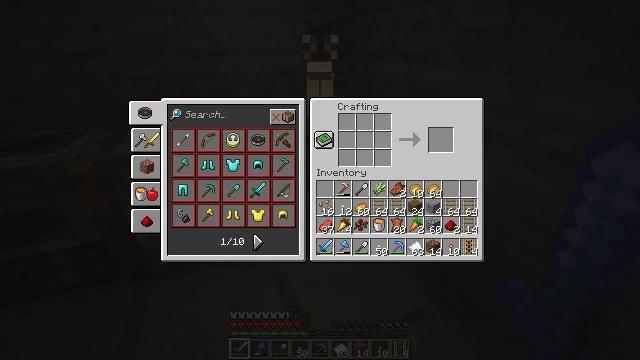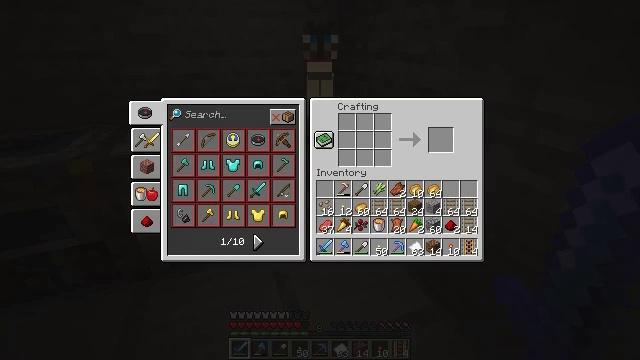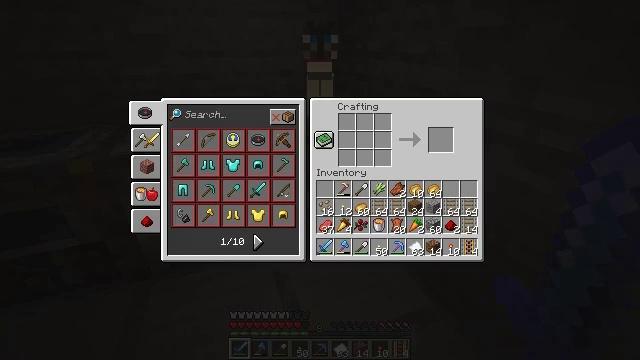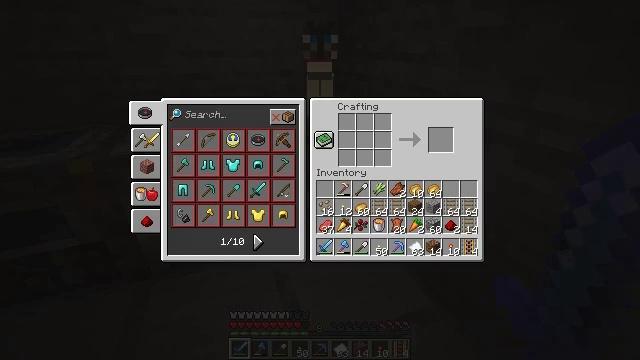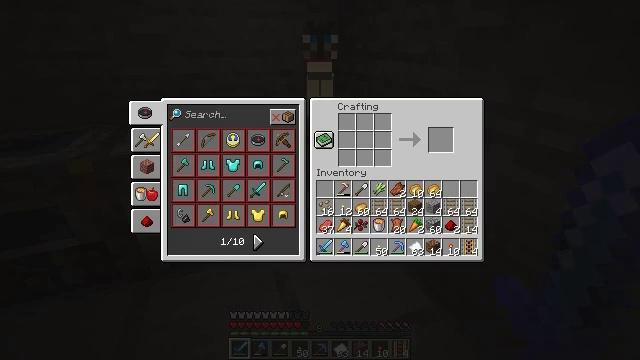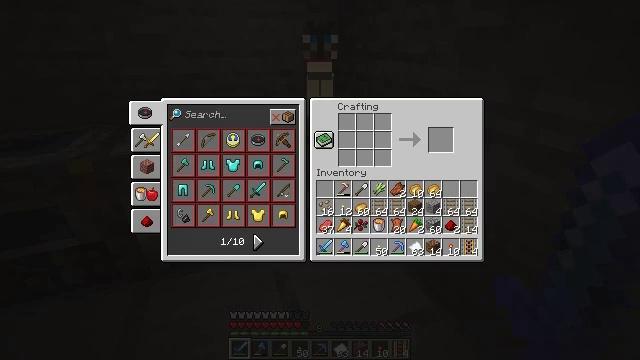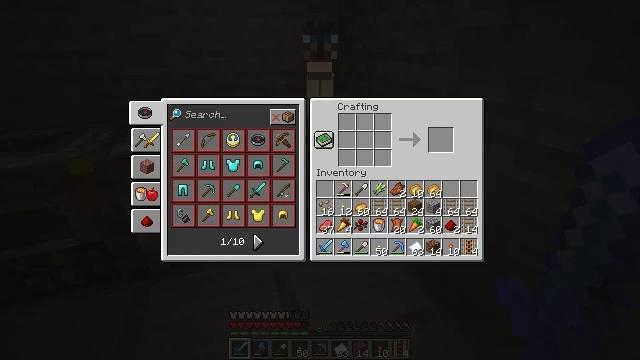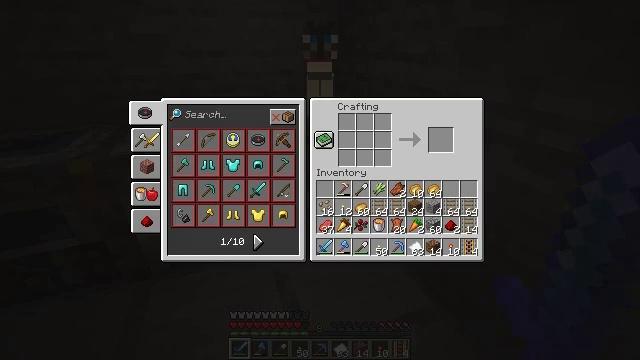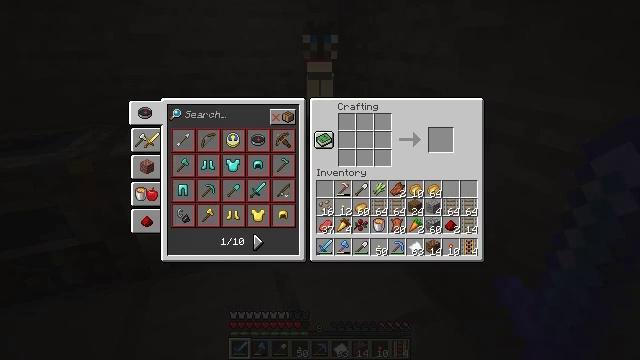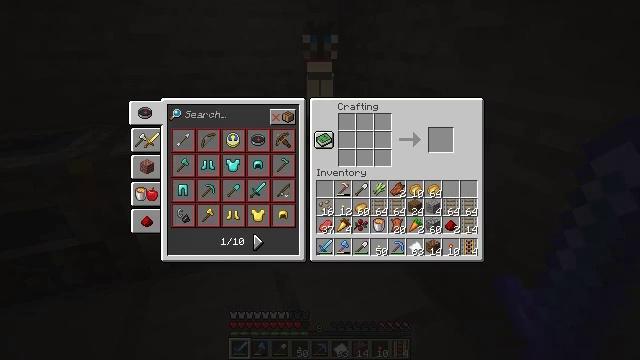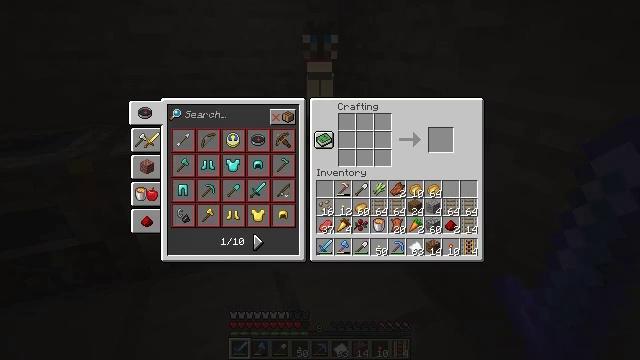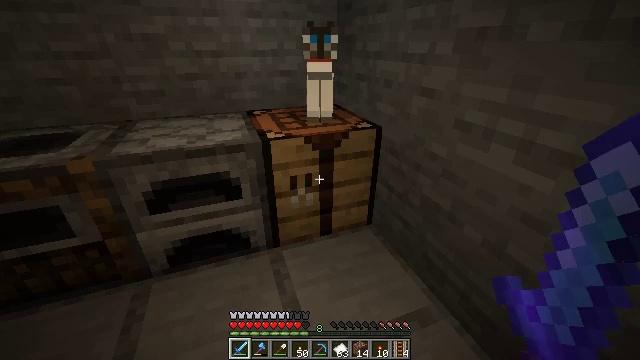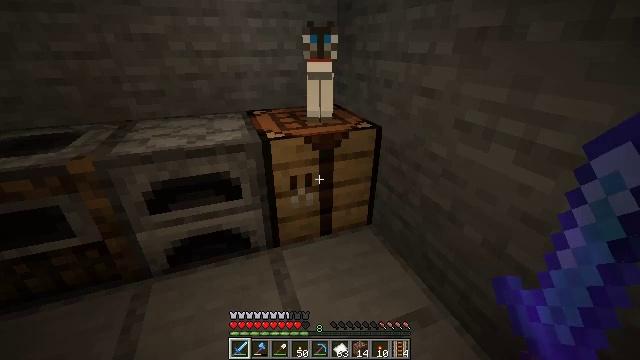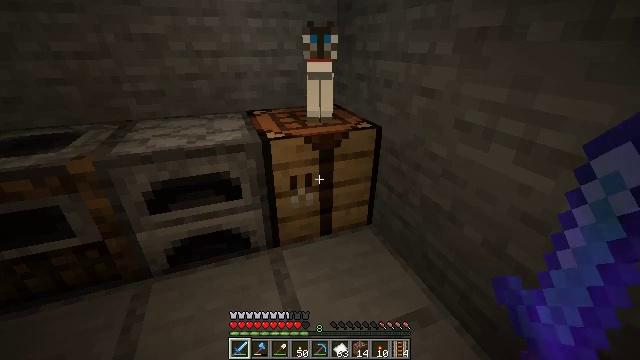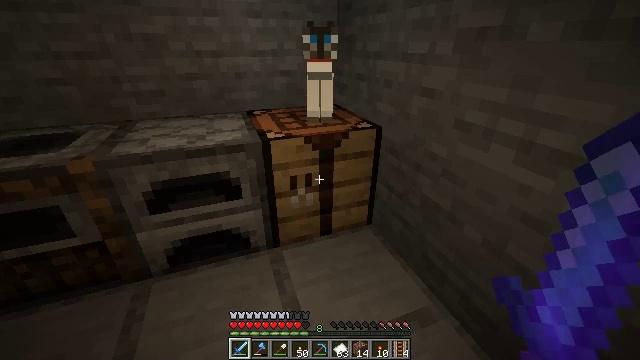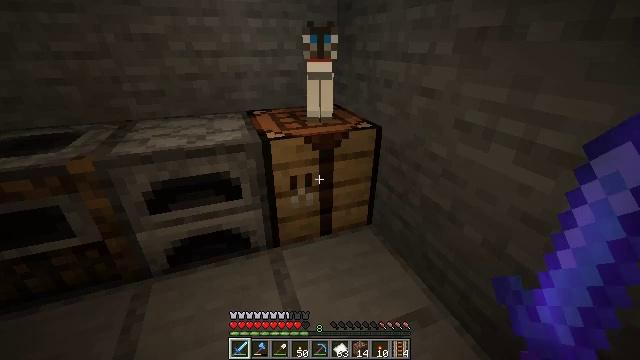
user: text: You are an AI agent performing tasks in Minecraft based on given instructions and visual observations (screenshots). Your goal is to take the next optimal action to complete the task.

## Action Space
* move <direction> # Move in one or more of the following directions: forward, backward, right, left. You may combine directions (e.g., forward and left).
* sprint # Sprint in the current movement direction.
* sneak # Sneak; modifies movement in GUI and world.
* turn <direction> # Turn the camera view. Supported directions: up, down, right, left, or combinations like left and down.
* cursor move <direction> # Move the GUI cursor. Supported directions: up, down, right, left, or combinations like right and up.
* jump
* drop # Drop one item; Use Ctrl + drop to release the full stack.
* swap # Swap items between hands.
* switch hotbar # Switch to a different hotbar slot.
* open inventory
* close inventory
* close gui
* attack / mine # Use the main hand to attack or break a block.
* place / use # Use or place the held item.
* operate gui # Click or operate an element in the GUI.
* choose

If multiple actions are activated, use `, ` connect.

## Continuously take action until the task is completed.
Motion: motion action
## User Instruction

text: Use the crafting table to create a book.
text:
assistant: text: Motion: no_op
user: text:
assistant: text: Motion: no_op
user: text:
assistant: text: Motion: no_op
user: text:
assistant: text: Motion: no_op
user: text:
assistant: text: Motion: no_op
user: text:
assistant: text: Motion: no_op
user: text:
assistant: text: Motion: no_op
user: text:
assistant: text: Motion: no_op
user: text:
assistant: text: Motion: no_op
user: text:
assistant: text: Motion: no_op
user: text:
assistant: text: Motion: no_op
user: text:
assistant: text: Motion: no_op
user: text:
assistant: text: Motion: no_op
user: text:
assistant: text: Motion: no_op
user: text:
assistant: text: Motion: no_op
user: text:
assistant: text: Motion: no_op
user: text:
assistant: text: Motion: no_op
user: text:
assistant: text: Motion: turn right
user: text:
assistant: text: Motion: turn right
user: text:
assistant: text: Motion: turn right
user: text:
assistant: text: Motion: turn right
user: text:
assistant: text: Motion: turn right
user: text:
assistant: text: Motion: turn right
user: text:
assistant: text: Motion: turn right
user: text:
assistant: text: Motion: turn right
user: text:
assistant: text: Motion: turn right
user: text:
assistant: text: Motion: no_op
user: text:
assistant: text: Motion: no_op
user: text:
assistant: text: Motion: no_op
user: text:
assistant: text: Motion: no_op